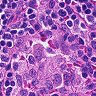
Metastatic tissue present: no